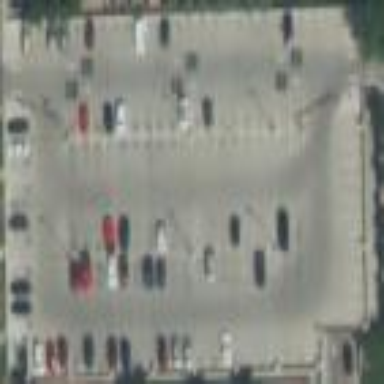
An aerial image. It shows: Multi-storey parking building.